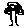
Label: tree